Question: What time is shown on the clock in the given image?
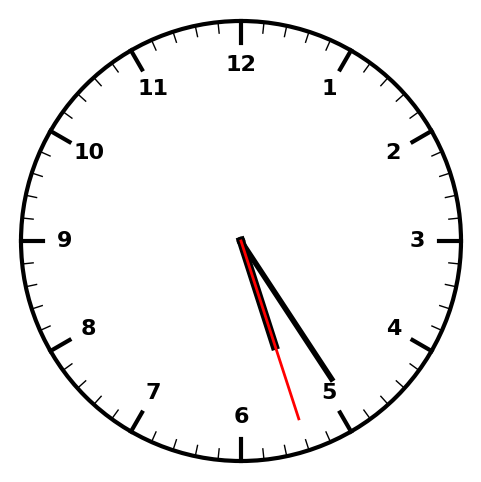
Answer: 05:24:27